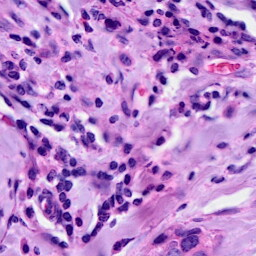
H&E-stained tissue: Breast